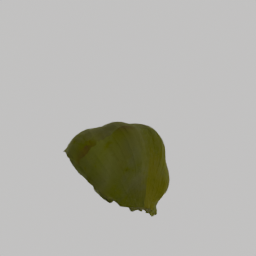
Label: nature